Field crop: tomato
Growth stage: 1
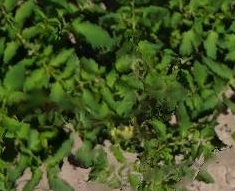
Species: tomato